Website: home-depot
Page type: customer-info-address
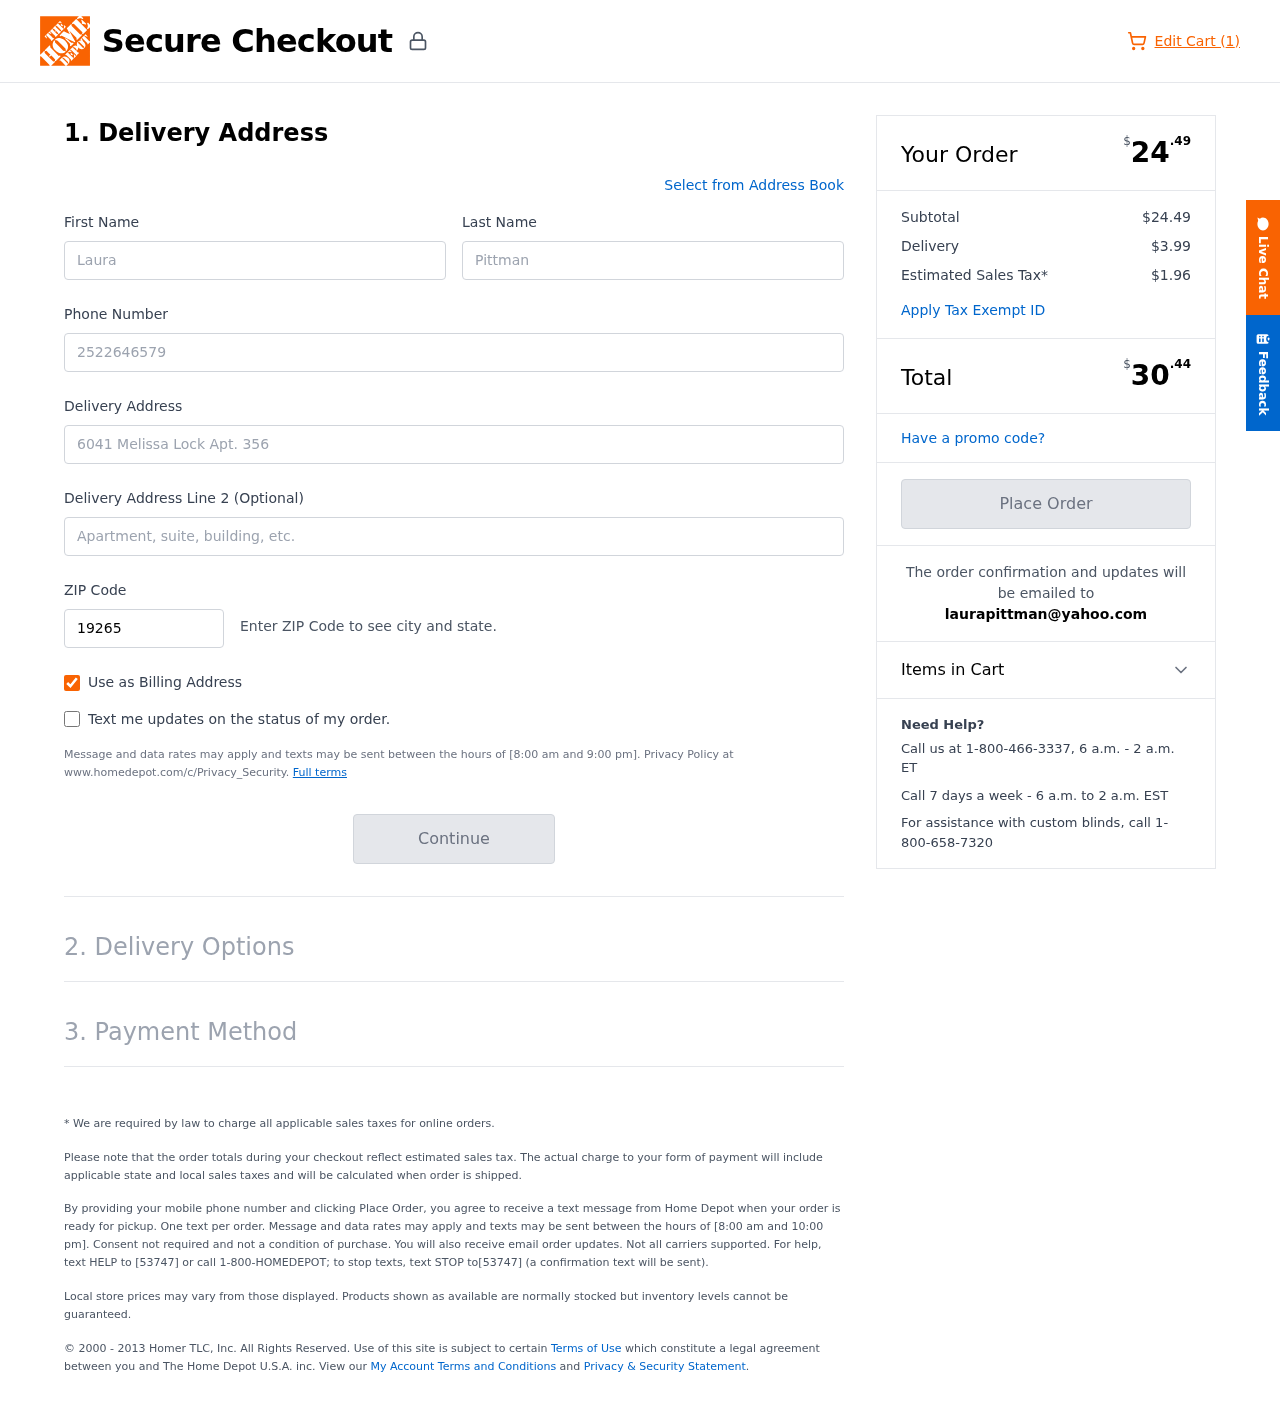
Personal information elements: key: PII_EMAIL
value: laurapittman@yahoo.com
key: PII_FIRSTNAME
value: Laura
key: PII_LASTNAME
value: Pittman
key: PII_PHONE
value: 2522646579
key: PII_POSTCODE
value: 19265
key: PII_STREET
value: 6041 Melissa Lock Apt. 356
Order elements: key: ORDER_NUM_ITEMS
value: Edit Cart (1)
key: ORDER_SUBTOTAL_HEADER
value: $24.49
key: ORDER_SUBTOTAL
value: $24.49
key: ORDER_SHIPPING_COST
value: $3.99
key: ORDER_TAX
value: $1.96
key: ORDER_TOTAL2
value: $30.44